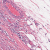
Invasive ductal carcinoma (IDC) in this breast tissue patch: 1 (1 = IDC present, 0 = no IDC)